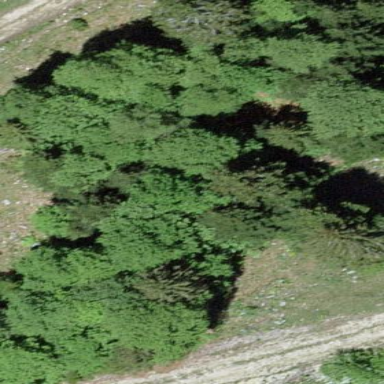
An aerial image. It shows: Evergreen forest with needle-leaved trees.